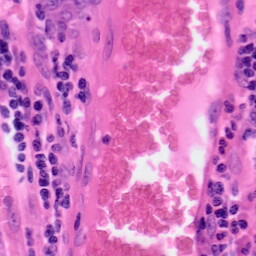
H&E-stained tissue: Colon